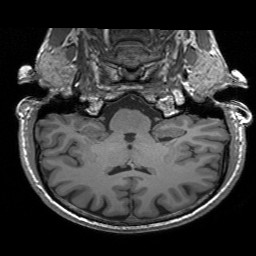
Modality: T1w
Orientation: sagittal
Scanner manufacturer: siemens
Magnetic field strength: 3 T